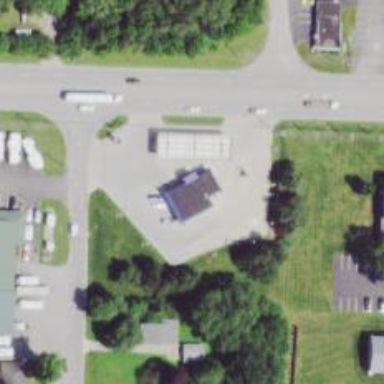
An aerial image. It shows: Convenience shop.